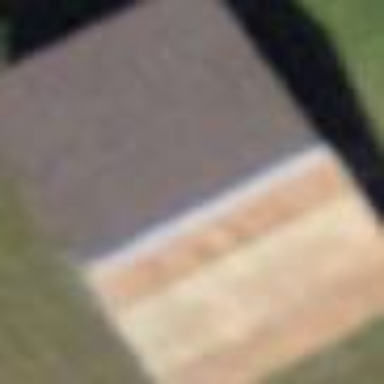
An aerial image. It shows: Barn.